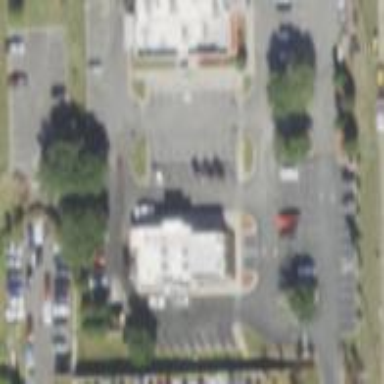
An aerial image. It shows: Commercial area with fast food eatery.